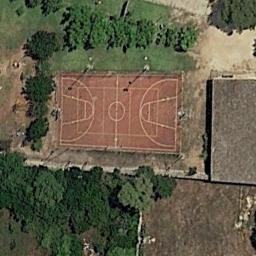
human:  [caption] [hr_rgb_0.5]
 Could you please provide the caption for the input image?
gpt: There is a basketball court surrounded by trees next to an open place .

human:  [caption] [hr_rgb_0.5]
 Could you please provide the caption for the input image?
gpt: A basketball court surrounded by some trees and a building beside .

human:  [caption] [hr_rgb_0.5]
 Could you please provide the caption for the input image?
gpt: There is a red basketball court on the vacant lot .

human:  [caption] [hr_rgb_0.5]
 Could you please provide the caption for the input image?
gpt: The basketball court on the bare lawn is next to the buildings,With some trees nearby .

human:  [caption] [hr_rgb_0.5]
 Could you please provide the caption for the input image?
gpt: Many trees are near the basketball court .